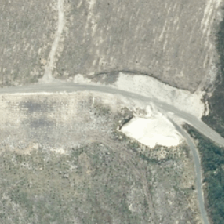
Land cover: herbaceous_freshwater_vege